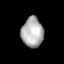
Tissue: lung
Cell type: Fibroblasts
Senescence score: 0.8053
Nuclear area (px): 636
Mean DAPI intensity: 175.083